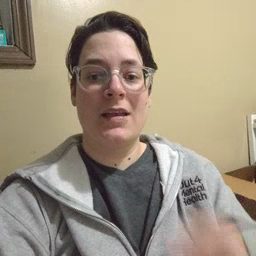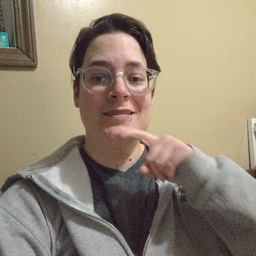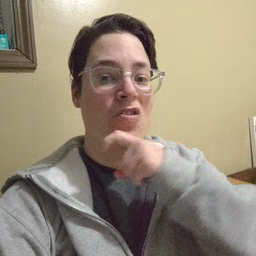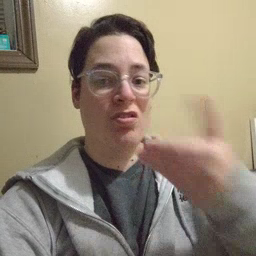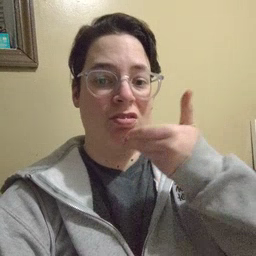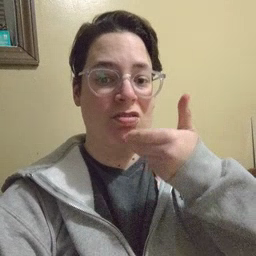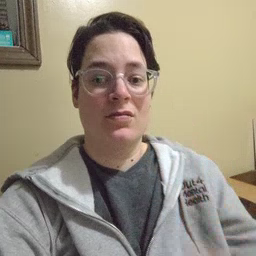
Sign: cereal